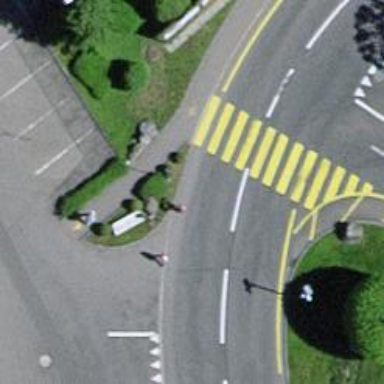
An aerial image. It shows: Zebra crossing on the road.